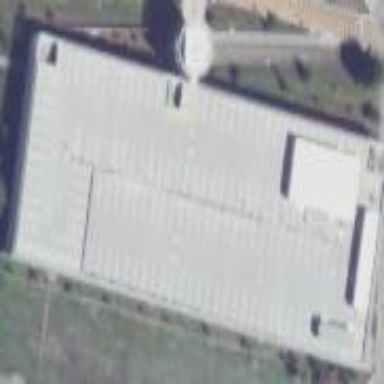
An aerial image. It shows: Multi-storey parking building.